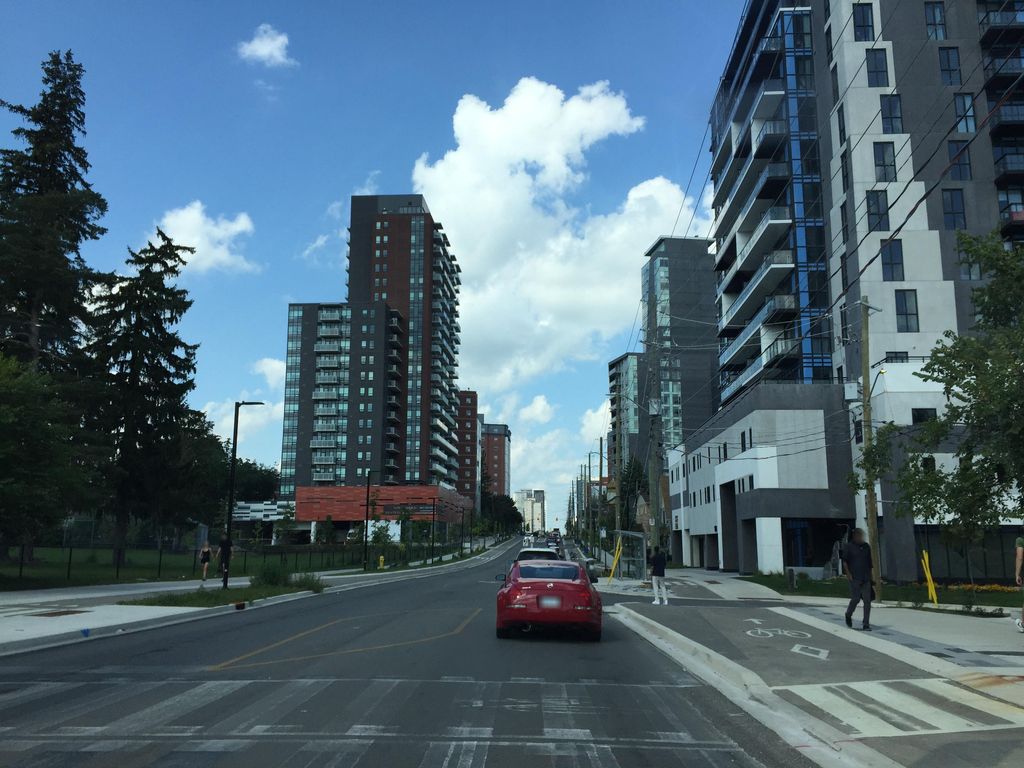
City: kitchener-waterloo